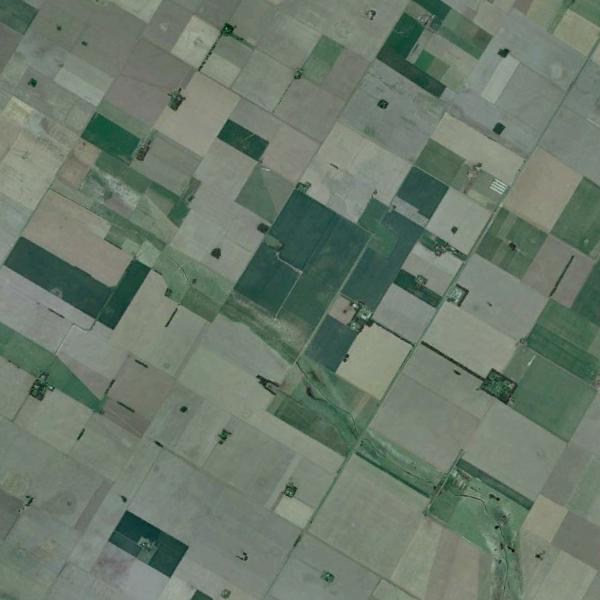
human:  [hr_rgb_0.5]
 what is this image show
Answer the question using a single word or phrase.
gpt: farmland